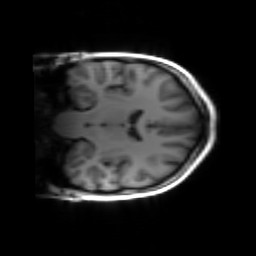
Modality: inplaneT1
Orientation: coronal
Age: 20
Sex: female
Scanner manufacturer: siemens
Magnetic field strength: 3 T
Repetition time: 1.2 s
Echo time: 0.00251 s